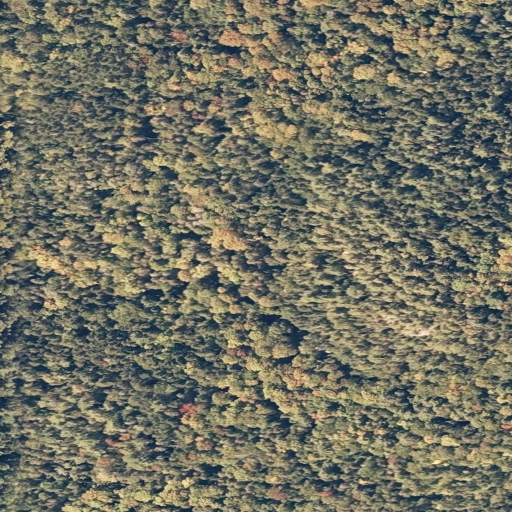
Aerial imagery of ridge(s) in Maine named Second Ridge containing evergreen forest, mixed forest, and grassland